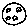
Label: moon